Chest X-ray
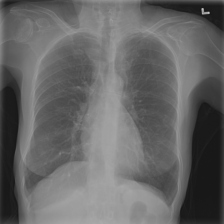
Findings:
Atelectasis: negative
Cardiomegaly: negative
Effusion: negative
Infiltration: negative
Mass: negative
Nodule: negative
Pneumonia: negative
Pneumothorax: negative
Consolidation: negative
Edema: negative
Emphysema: negative
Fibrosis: negative
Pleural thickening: negative
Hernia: negative